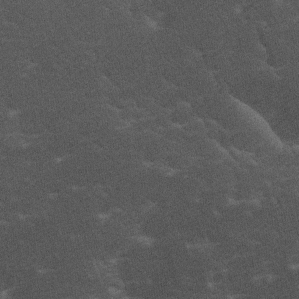
Label: non_frost